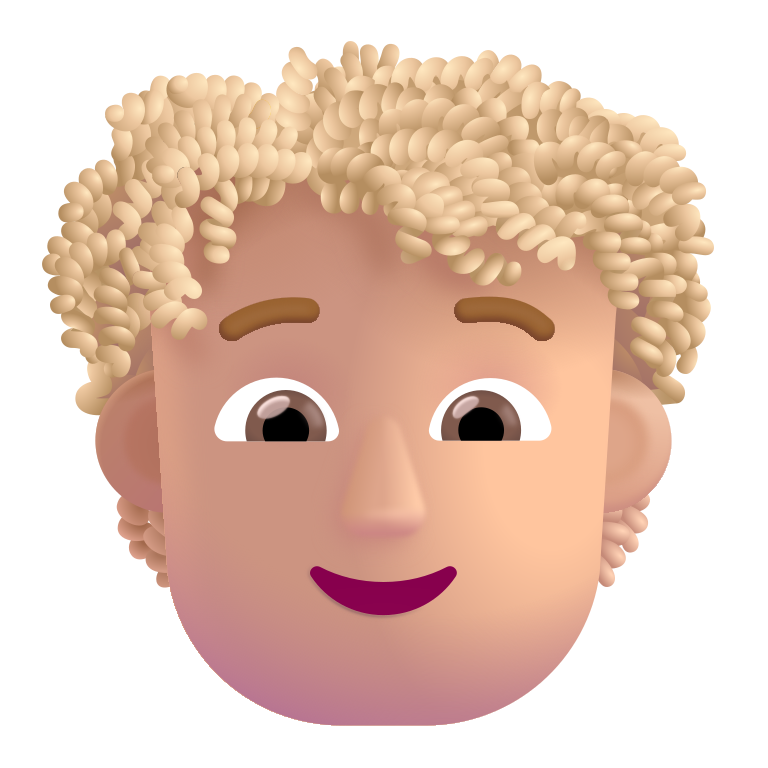
person curly hair color  light